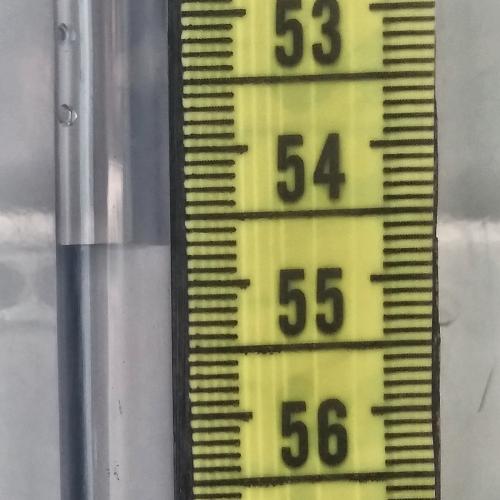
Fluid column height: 54.7 cm